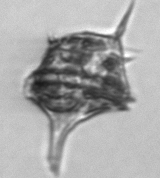
Label: Amylax